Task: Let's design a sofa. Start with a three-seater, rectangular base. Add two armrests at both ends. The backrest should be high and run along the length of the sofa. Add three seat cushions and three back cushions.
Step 283:
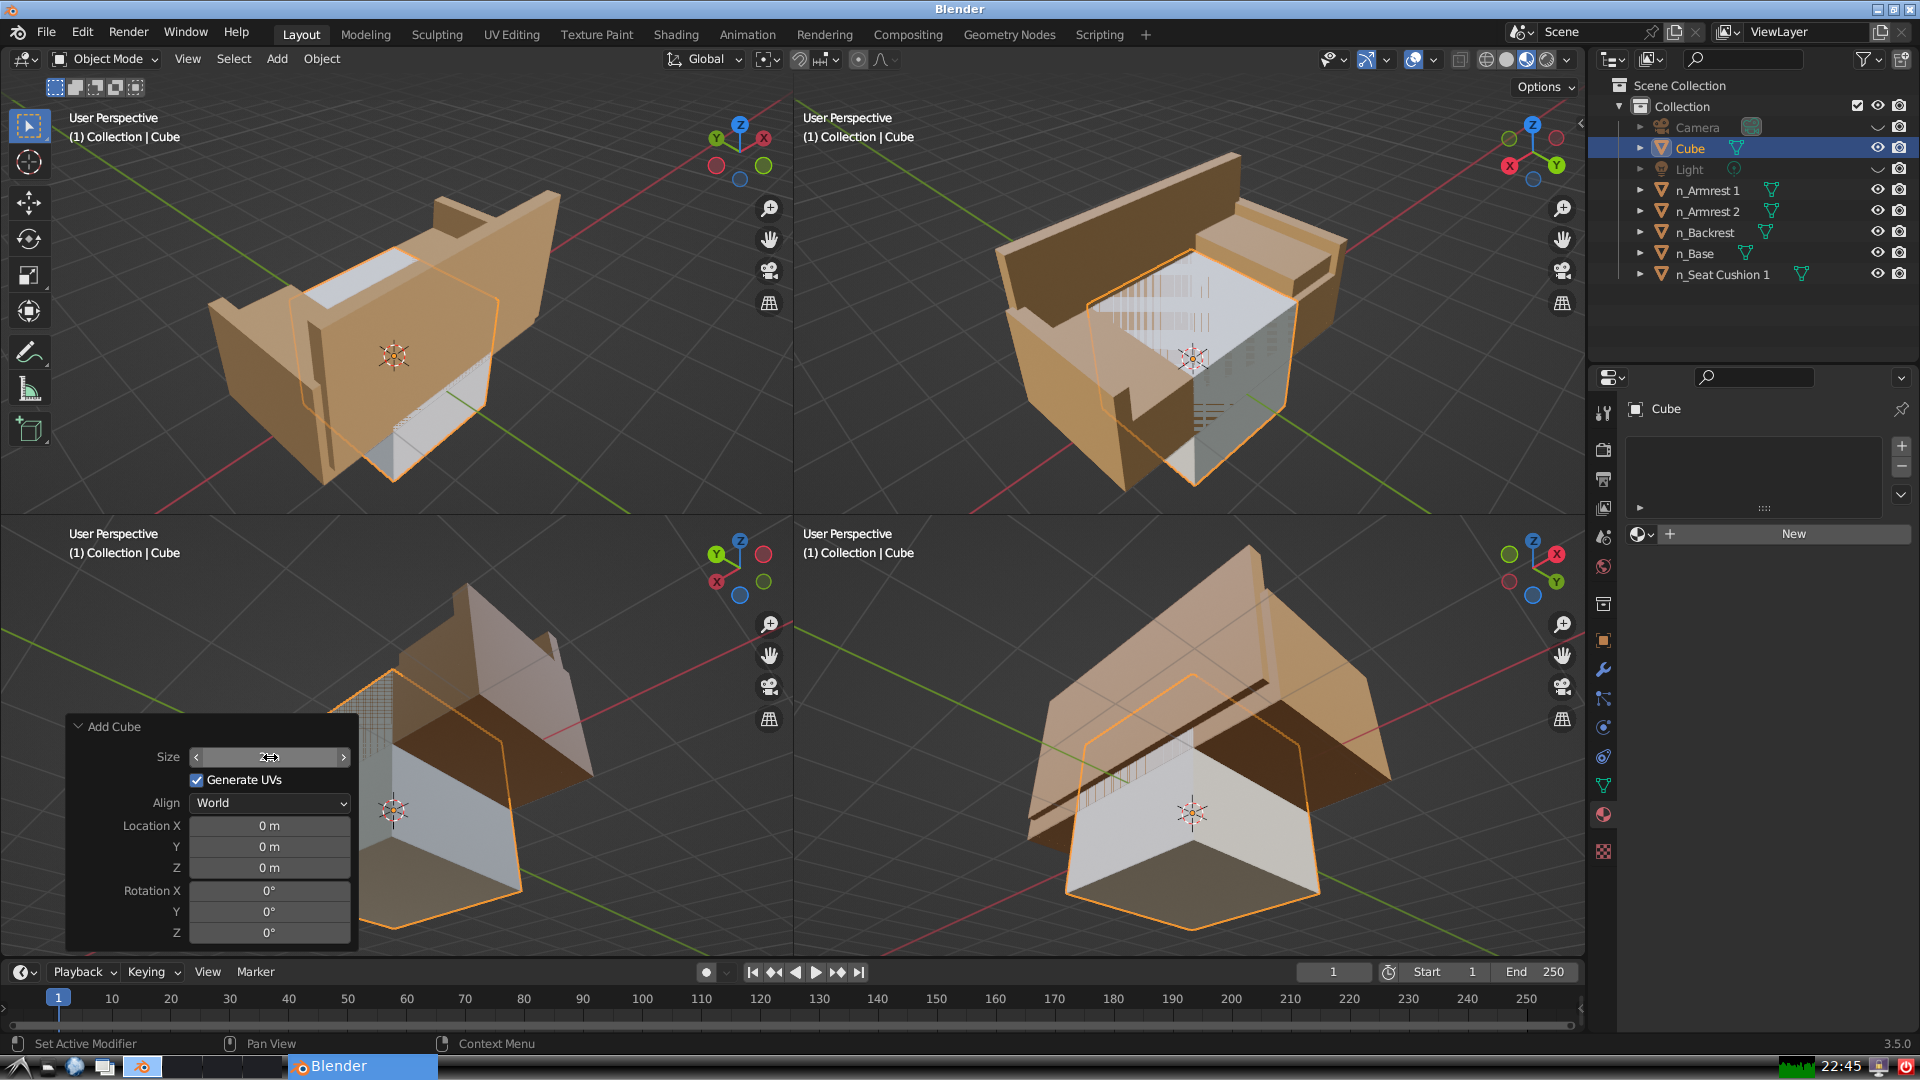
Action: click: no